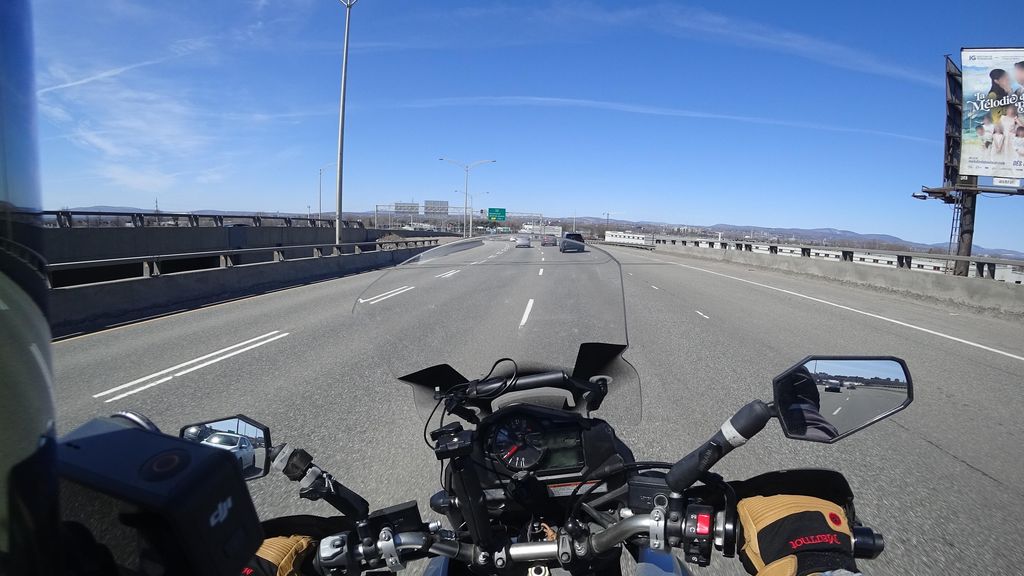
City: quebec_city